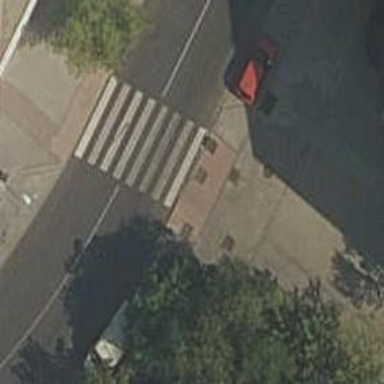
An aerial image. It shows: Pedestrian road.